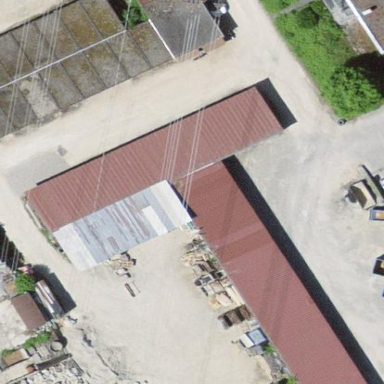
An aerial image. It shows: Garage building.